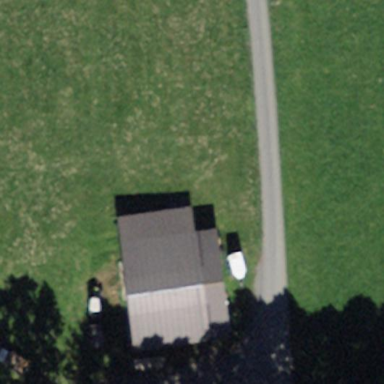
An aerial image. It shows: Rural barn.